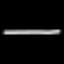
Label: line